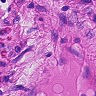
Metastatic tissue present: no